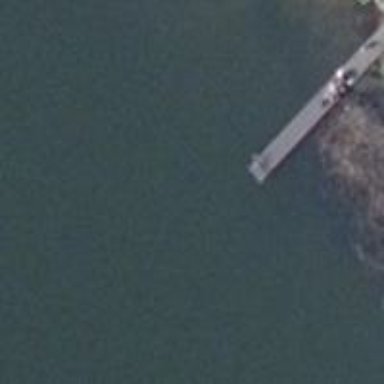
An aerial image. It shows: Man-made pier.